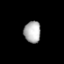
Tissue: prostate
Cell type: T cells
Senescence score: 0.322
Nuclear area (px): 354
Mean DAPI intensity: 177.124